Question: I have succesfully changed the background 'NSColor' of my 'NSTableView' using 'setBackgroundColor:' for both the 'NSTableView' and the 'NSCell' (using 'tableView: willDisplayCell:forTableColumn:row:'). Now, I would like the background to also have this color when scrolling out (either top or bottom), which is currently white as pictured below.

I found this link which seems to indicate the need to subclass 'NSTableView' and implement '- (void)drawBackgroundInClipRect:(NSRect)clipRect', any suggestion on that ?
Source : <URL>
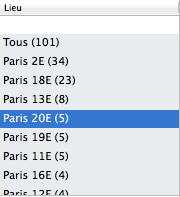
Answer: I finally found the answer at the question by looking at the header file for the NSTableView class 'NSTableView.h' and found a mention to this method :
'''
/* Override to customize background drawing.
*/
- (void)drawBackgroundInClipRect:(NSRect)clipRect;
'''
I then subclassed NSTableView and overrode the previous method :
'''
@implementation MyColoredTableView
/**
Sets the color of the background for elastic scrollers
*/
- (void)drawBackgroundInClipRect:(NSRect)clipRect
{
[[NSColor redColor]set]; //Set your color here
NSRectFill(clipRect);
}
@end
'''
Change the class of your 'NSTableView' in InterfaceBuilder to 'MyColoredTableView', and you are done.